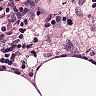
Metastatic tissue present: no